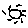
Label: sun